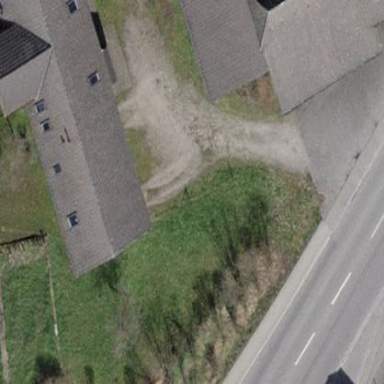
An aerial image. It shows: Group of garages.